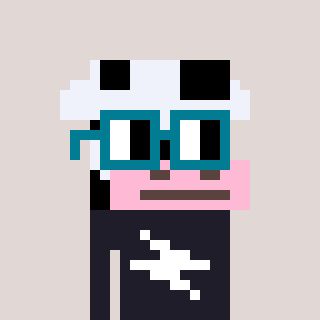
a pixel art character with square dark green glasses, a cow-shaped head and a grayscale-colored body on a warm background